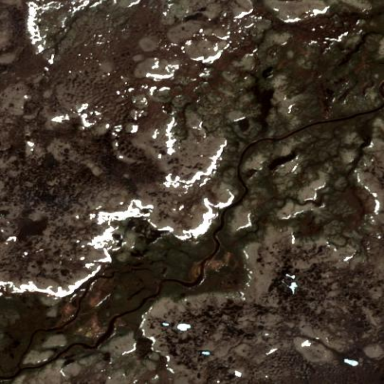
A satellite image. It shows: Tundra pond within wetland area.